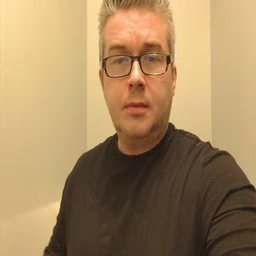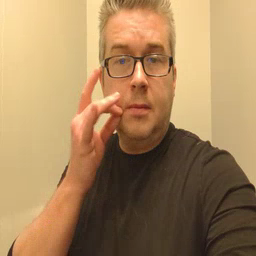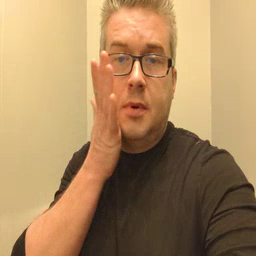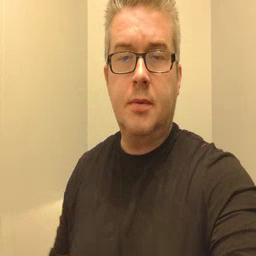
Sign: bee